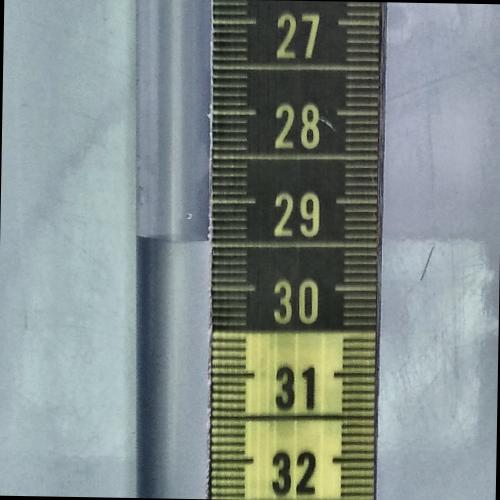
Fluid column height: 29.5 cm